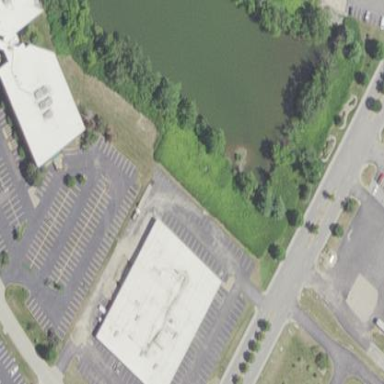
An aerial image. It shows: Parking area with asphalt surface.